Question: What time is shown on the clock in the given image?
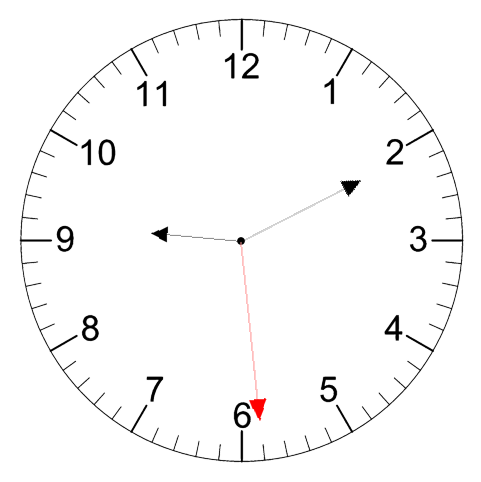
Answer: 09:10:29